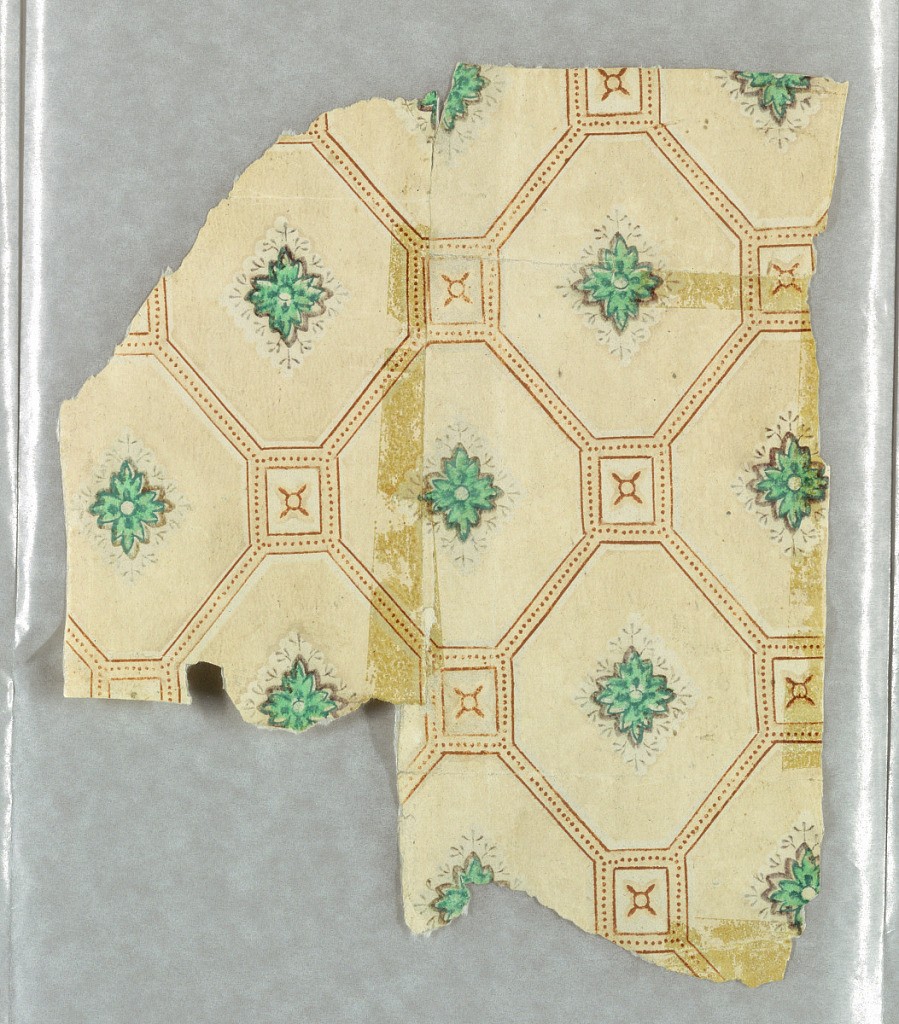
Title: Sidewall - fragment
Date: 1840–70
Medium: Block or machine printed
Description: Green acanthus boss set within a diamond diaper design.